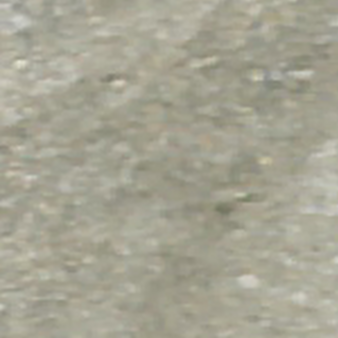
Label: other